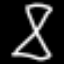
Label: hourglass